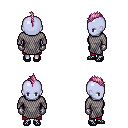
a pixel art fantasy rpg character, female body template, dark elf, purple skin, chain mail, red pants, pink mohawk hairstyle, metal gloves, ghillies, four views (front, back, left, right), 2x2 character sprite sheet, small pixel art, hard edges, no anti-aliasing